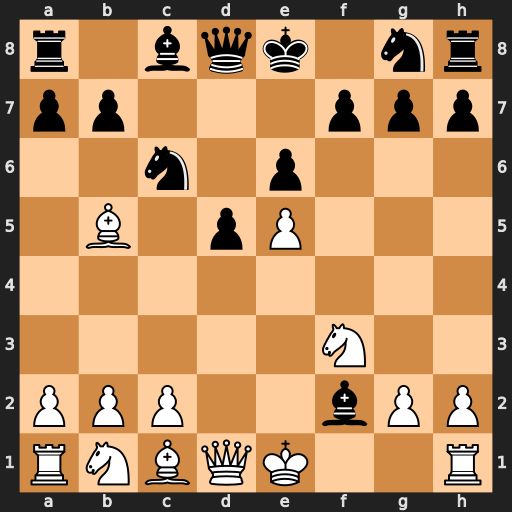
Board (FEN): r1bqk1nr/pp3ppp/2n1p3/1B1pP3/8/5N2/PPP2bPP/RNBQK2R
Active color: w
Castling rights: KQkq
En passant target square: -
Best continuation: Kxf2 Qb6+ Nd4